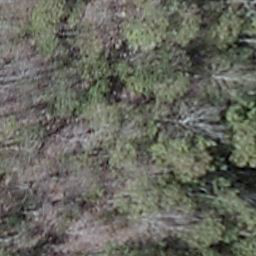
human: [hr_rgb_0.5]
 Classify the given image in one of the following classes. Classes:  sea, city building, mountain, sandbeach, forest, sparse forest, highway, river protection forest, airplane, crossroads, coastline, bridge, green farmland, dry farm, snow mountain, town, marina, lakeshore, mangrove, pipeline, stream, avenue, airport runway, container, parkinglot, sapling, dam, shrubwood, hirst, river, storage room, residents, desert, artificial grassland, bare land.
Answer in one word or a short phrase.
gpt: shrubwood